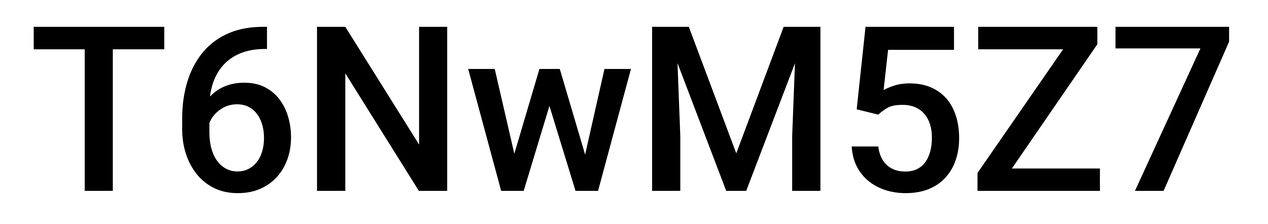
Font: Roboto_Medium